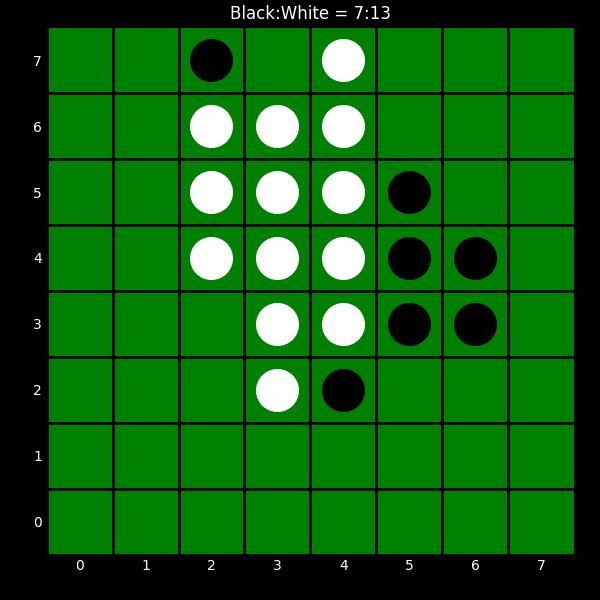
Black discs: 7
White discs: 13